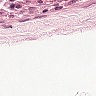
Metastatic tissue present: no